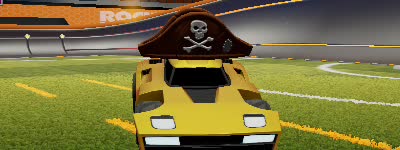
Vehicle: breakout